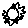
Label: sun